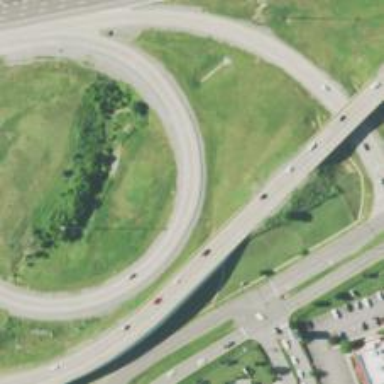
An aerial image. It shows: Motorway link.